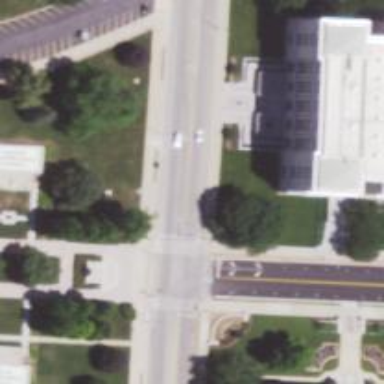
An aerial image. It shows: Solid crossing edge road marking.